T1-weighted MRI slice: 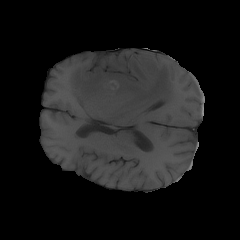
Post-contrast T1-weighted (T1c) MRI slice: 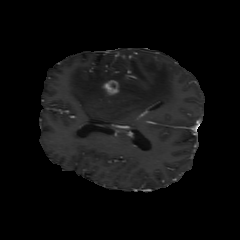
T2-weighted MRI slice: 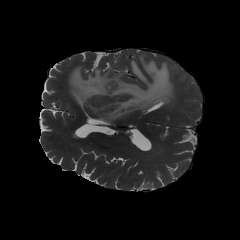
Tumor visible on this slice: yes